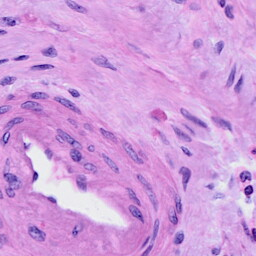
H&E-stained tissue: Cervix